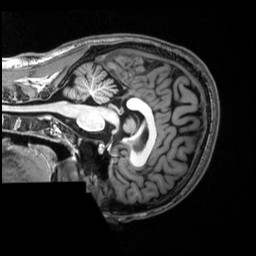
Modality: T1w
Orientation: sagittal
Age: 23
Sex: male
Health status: healthy
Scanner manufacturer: siemens
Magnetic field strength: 3 T
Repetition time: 2.53 s
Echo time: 0.00339 s